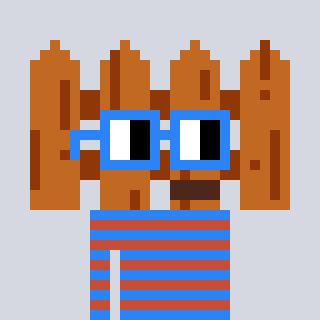
a pixel art character with square blue glasses, a fence-shaped head and a rust-colored body on a cool background